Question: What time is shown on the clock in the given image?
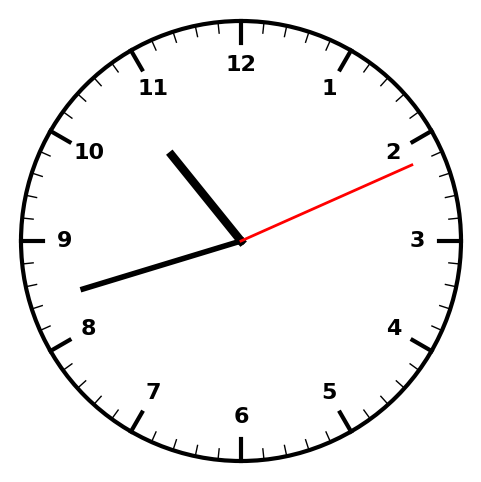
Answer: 10:42:11